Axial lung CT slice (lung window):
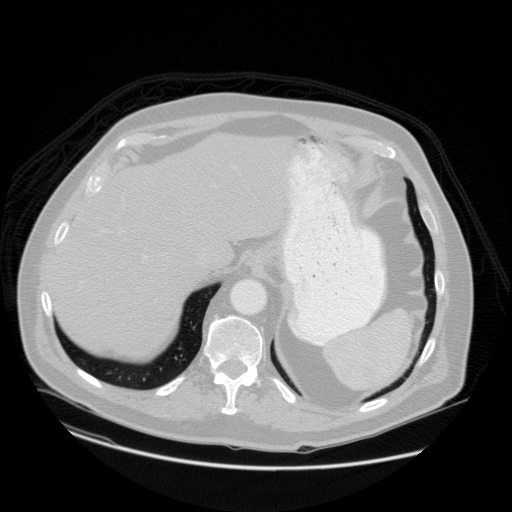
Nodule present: no